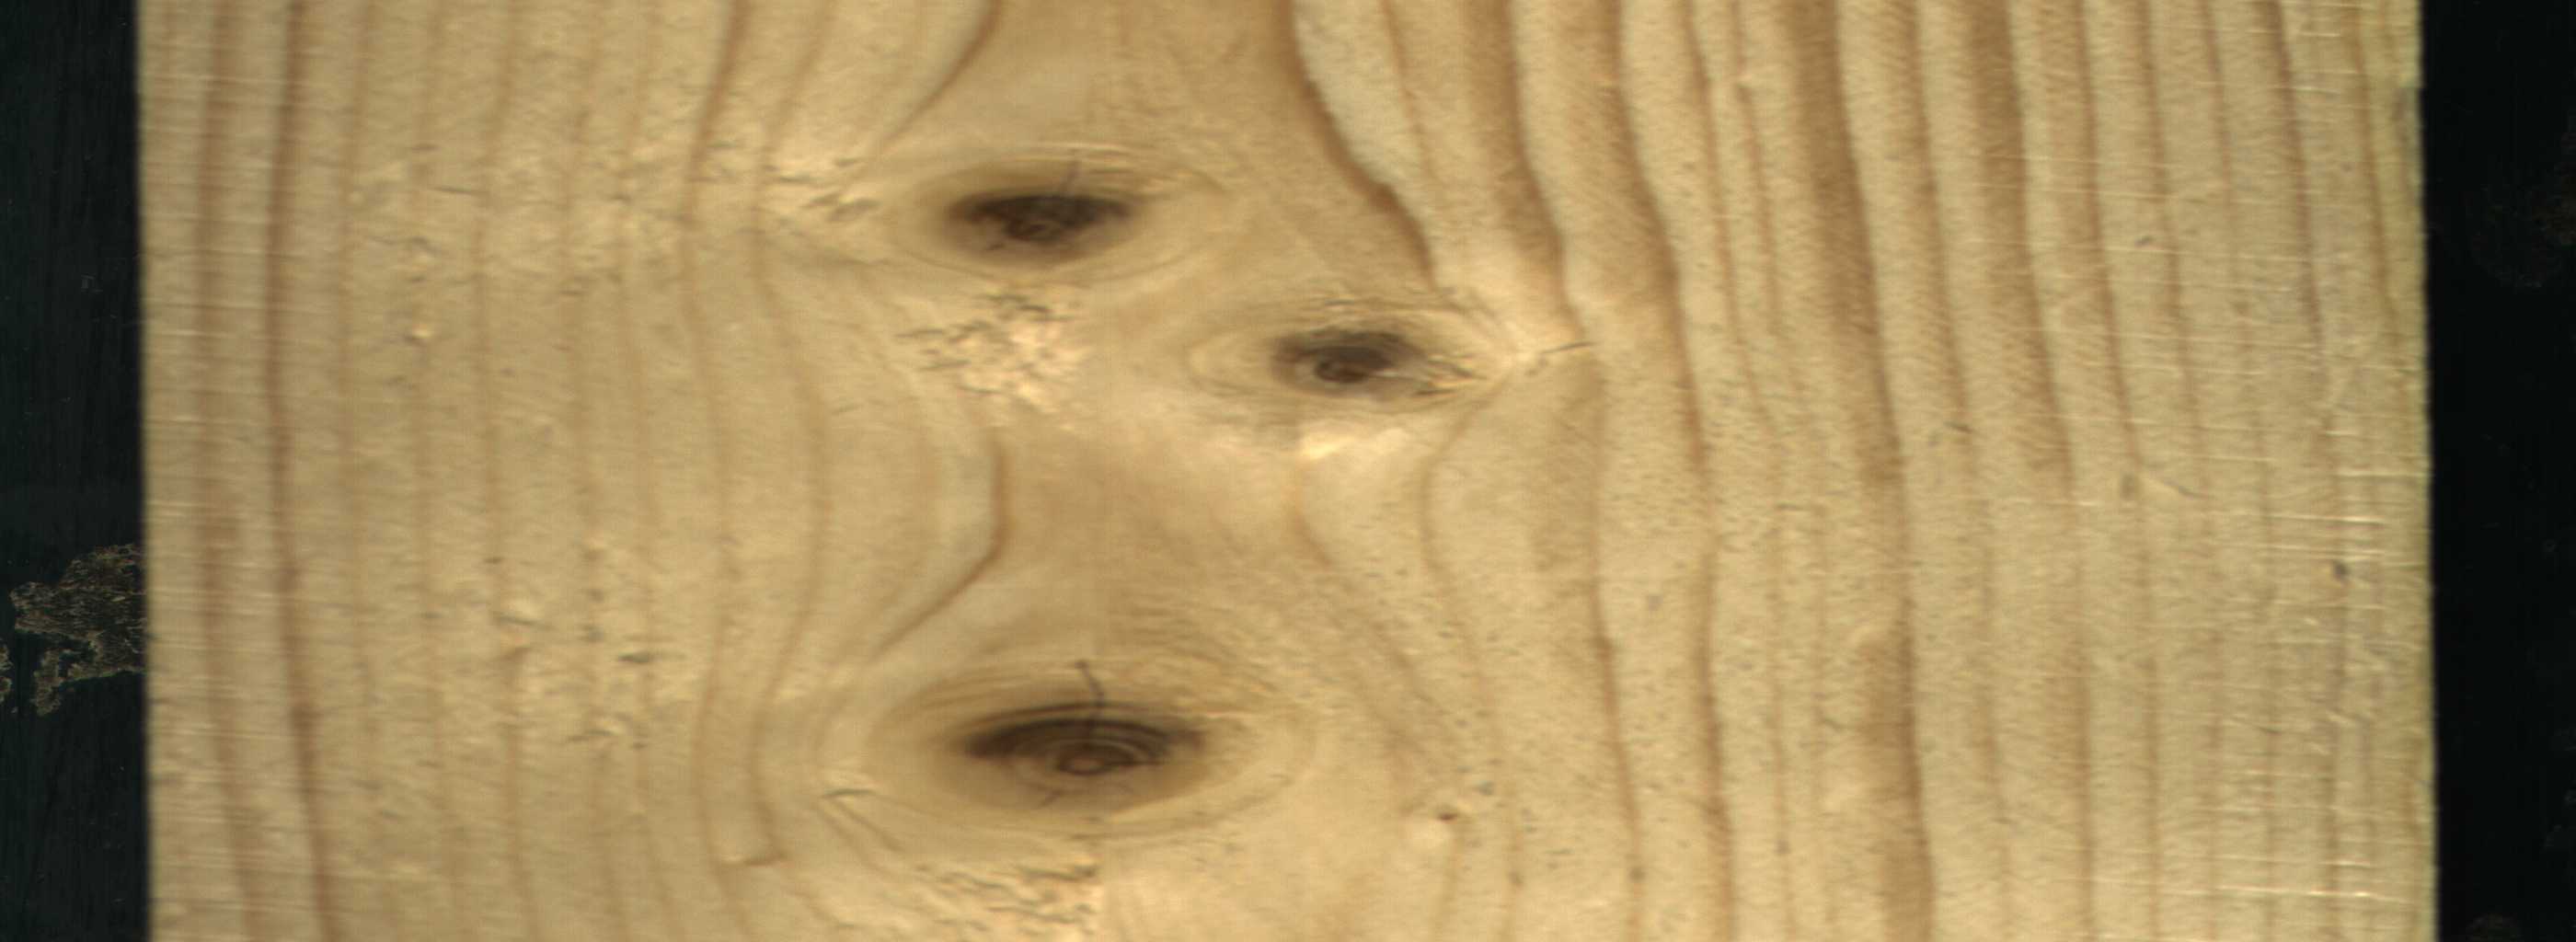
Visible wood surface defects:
knot_with_crack
Dead_Knot
Live_Knot